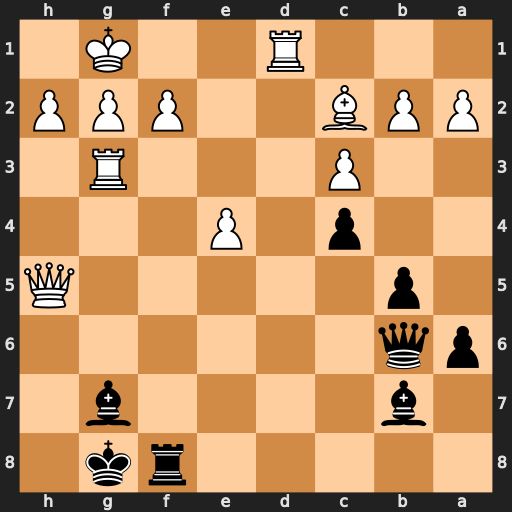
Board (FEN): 5rk1/1b4b1/pq6/1p5Q/2p1P3/2P3R1/PPB2PPP/3R2K1
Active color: b
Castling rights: -
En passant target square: -
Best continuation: Qxf2+ Kh1 Qf1+ Rxf1 Rxf1#